Question: I'm using <URL> but I want a little difference: When both GPS and Network Provider is unavailable, I want to app to return null or "unknown" string. I modified the script, but when I run, it force closes, the logcat says:

I have the following codes:
'''
package com.example.GetALocation2;
import java.util.Timer;
import java.util.TimerTask;
import android.content.Context;
import android.location.Location;
import android.location.LocationListener;
import android.location.LocationManager;
import android.os.Bundle;
public class MyLocation {
Timer timer1;
LocationManager lm;
LocationResult locationResult;
boolean gps_enabled=false;
boolean network_enabled=false;
public boolean getLocation(Context context, LocationResult result)
{
//I use LocationResult callback class to pass location value from MyLocation to user code.
locationResult=result;
if(lm==null)
lm = (LocationManager) context.getSystemService(Context.LOCATION_SERVICE);
//exceptions will be thrown if provider is not permitted.
try{gps_enabled=lm.isProviderEnabled(LocationManager.GPS_PROVIDER);}catch(Exception ex){}
try{network_enabled=lm.isProviderEnabled(LocationManager.NETWORK_PROVIDER);}catch(Exception ex){}
//don't start listeners if no provider is enabled
if(!gps_enabled && !network_enabled)
return false;
if(gps_enabled)
lm.requestLocationUpdates(LocationManager.GPS_PROVIDER, 0, 0, locationListenerGps);
if(network_enabled)
lm.requestLocationUpdates(LocationManager.NETWORK_PROVIDER, 0, 0, locationListenerNetwork);
timer1=new Timer();
timer1.schedule(new GetLastLocation(), 20000);
return true;
}
LocationListener locationListenerGps = new LocationListener() {
public void onLocationChanged(Location location) {
timer1.cancel();
locationResult.gotLocation(location);
lm.removeUpdates(this);
lm.removeUpdates(locationListenerNetwork);
}
public void onProviderDisabled(String provider) {}
public void onProviderEnabled(String provider) {}
public void onStatusChanged(String provider, int status, Bundle extras) {}
};
LocationListener locationListenerNetwork = new LocationListener() {
public void onLocationChanged(Location location) {
timer1.cancel();
locationResult.gotLocation(location);
lm.removeUpdates(this);
lm.removeUpdates(locationListenerGps);
}
public void onProviderDisabled(String provider) {}
public void onProviderEnabled(String provider) {}
public void onStatusChanged(String provider, int status, Bundle extras) {}
};
class GetLastLocation extends TimerTask {
@Override
public void run() {
lm.removeUpdates(locationListenerGps);
lm.removeUpdates(locationListenerNetwork);
/*
Location net_loc=null, gps_loc=null;
if(gps_enabled)
gps_loc=lm.getLastKnownLocation(LocationManager.GPS_PROVIDER);
if(network_enabled)
net_loc=lm.getLastKnownLocation(LocationManager.NETWORK_PROVIDER);
//if there are both values use the latest one
if(gps_loc!=null && net_loc!=null){
if(gps_loc.getTime()>net_loc.getTime())
locationResult.gotLocation(gps_loc);
else
locationResult.gotLocation(net_loc);
return;
}
if(gps_loc!=null){
locationResult.gotLocation(gps_loc);
return;
}
if(net_loc!=null){
locationResult.gotLocation(net_loc);
return;
}
*/
locationResult.gotLocation( null );
}
}
public static abstract class LocationResult{
public abstract void gotLocation(Location location);
}
}
'''
'''
package com.example.GetALocation2;
import com.example.GetALocation2.MyLocation.LocationResult;
import android.app.Activity;
import android.location.Location;
import android.os.Bundle;
import android.widget.TextView;
import android.widget.Toast;
public class GetALocation2 extends Activity {
Double latitude;
TextView tv;
MyLocation myLocation = new MyLocation();
/** Called when the activity is first created. */
@Override
public void onCreate(Bundle savedInstanceState) {
super.onCreate(savedInstanceState);
setContentView(R.layout.main);
Toast.makeText(getBaseContext(), "This is the start!", Toast.LENGTH_SHORT).show();
locationClick();
}
private void locationClick() {
myLocation.getLocation(this, locationResult);
}
public LocationResult locationResult = new LocationResult(){
@Override
public void gotLocation(final Location location){
//Got the location!
if( location == null ){
Toast.makeText(getBaseContext(), "Location is unknown.", Toast.LENGTH_SHORT).show();
}else{
GetALocation2.this.latitude = location.getLatitude();
Toast.makeText(getBaseContext(), "I got the location! >>> " + location.getLatitude(), Toast.LENGTH_SHORT).show();
}
};
};
}
'''
I'm kinda new to java and android, many thanks for any help! :)
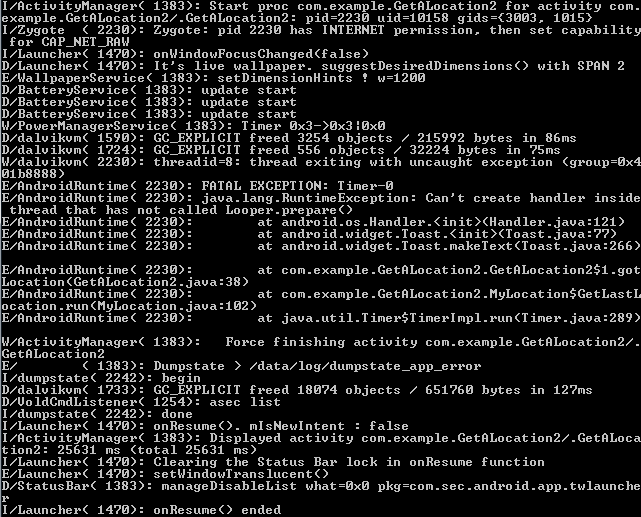
Answer: Hope this helps:
'''
private LocationManager lm;
private LocationListener ll;
public static String latitude;
public static String longitude;
double lat,lon;
lm = (LocationManager) getSystemService(Context.LOCATION_SERVICE);
if(lm.isProviderEnabled(LocationManager.GPS_PROVIDER)){
// Toast.makeText(this,"GPS PROVIDER", Toast.LENGTH_LONG).show();
ll = new GpsListener();
//lm.requestLocationUpdates(LocationManager.GPS_PROVIDER, 100, 0,ll);
lm.requestLocationUpdates(LocationManager.GPS_PROVIDER,0,0, ll);
}else if(lm.isProviderEnabled(LocationManager.NETWORK_PROVIDER)){
// Toast.makeText(this,"NETWORK PROVIDER.", Toast.LENGTH_LONG).show();
ll = new GpsListener();
lm.requestLocationUpdates(LocationManager.NETWORK_PROVIDER, 0,0, ll);
}else{
Toast.makeText(this,"GPS is disabled.", Toast.LENGTH_LONG).show();
prog.dismiss();
}
'''
Add the above code in your OnCreate method
and out of the onCreate method create a following class
'''
private class GpsListener implements LocationListener
{
public void onLocationChanged(Location location) {
// TODO Auto-generated method stub
float acc=-1;
if(location!=null) {
Toast.makeText(HomeScreen.hs,"Location Found", Toast.LENGTH_LONG).show();
System.out.println("IN IF PART");
if(location.hasAccuracy())
acc = location.getAccuracy();
lat = location.getLatitude();
lon = location.getLongitude();
isLocFound=true;
latitude = Double.toString(lat);
longitude = Double.toString(lon);
System.out.println("1)"+acc+" 2) "+latitude+" 3) "+longitude);
lm.removeUpdates(ll);
lm = null;
stopSelf();
//stopForeground(true);
}else{
Toast.makeText(HomeScreen.hs,"No Location Found", Toast.LENGTH_LONG).show();
System.out.println("IN ELSE PART..");
}
prog.dismiss();
}
public void onProviderDisabled(String provider) {
// TODO Auto-generated method stub
}
public void onProviderEnabled(String provider) {
// TODO Auto-generated method stub
}
public void onStatusChanged(String provider, int status, Bundle extras) {
// TODO Auto-generated method stub
}
}//end of Class
'''
Hope this helpss